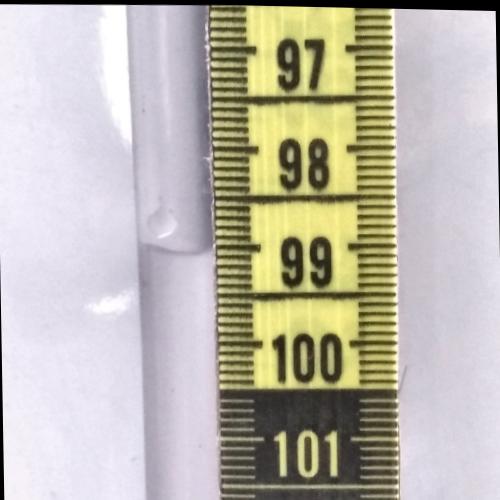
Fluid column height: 99.0 cm